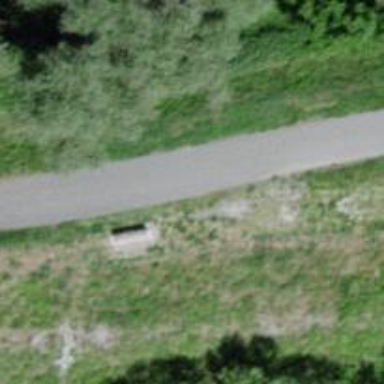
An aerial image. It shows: Brown bench.